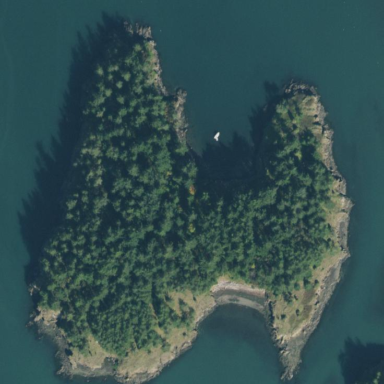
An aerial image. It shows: Island with natural coastline.